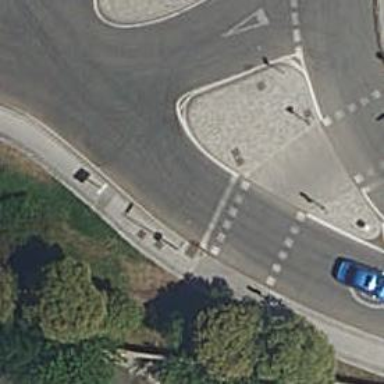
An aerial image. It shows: Road crossing with traffic signals.